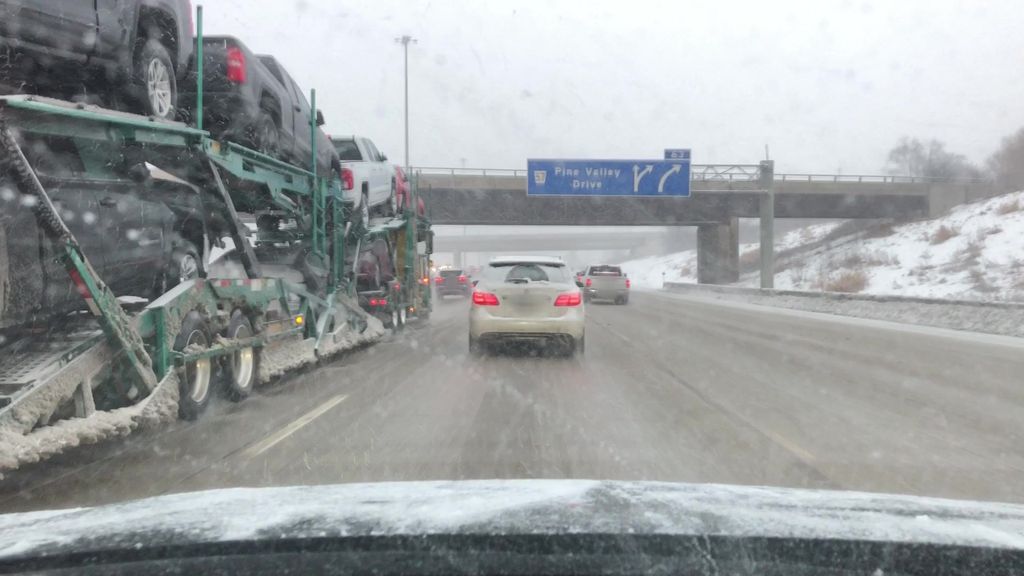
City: toronto